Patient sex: F
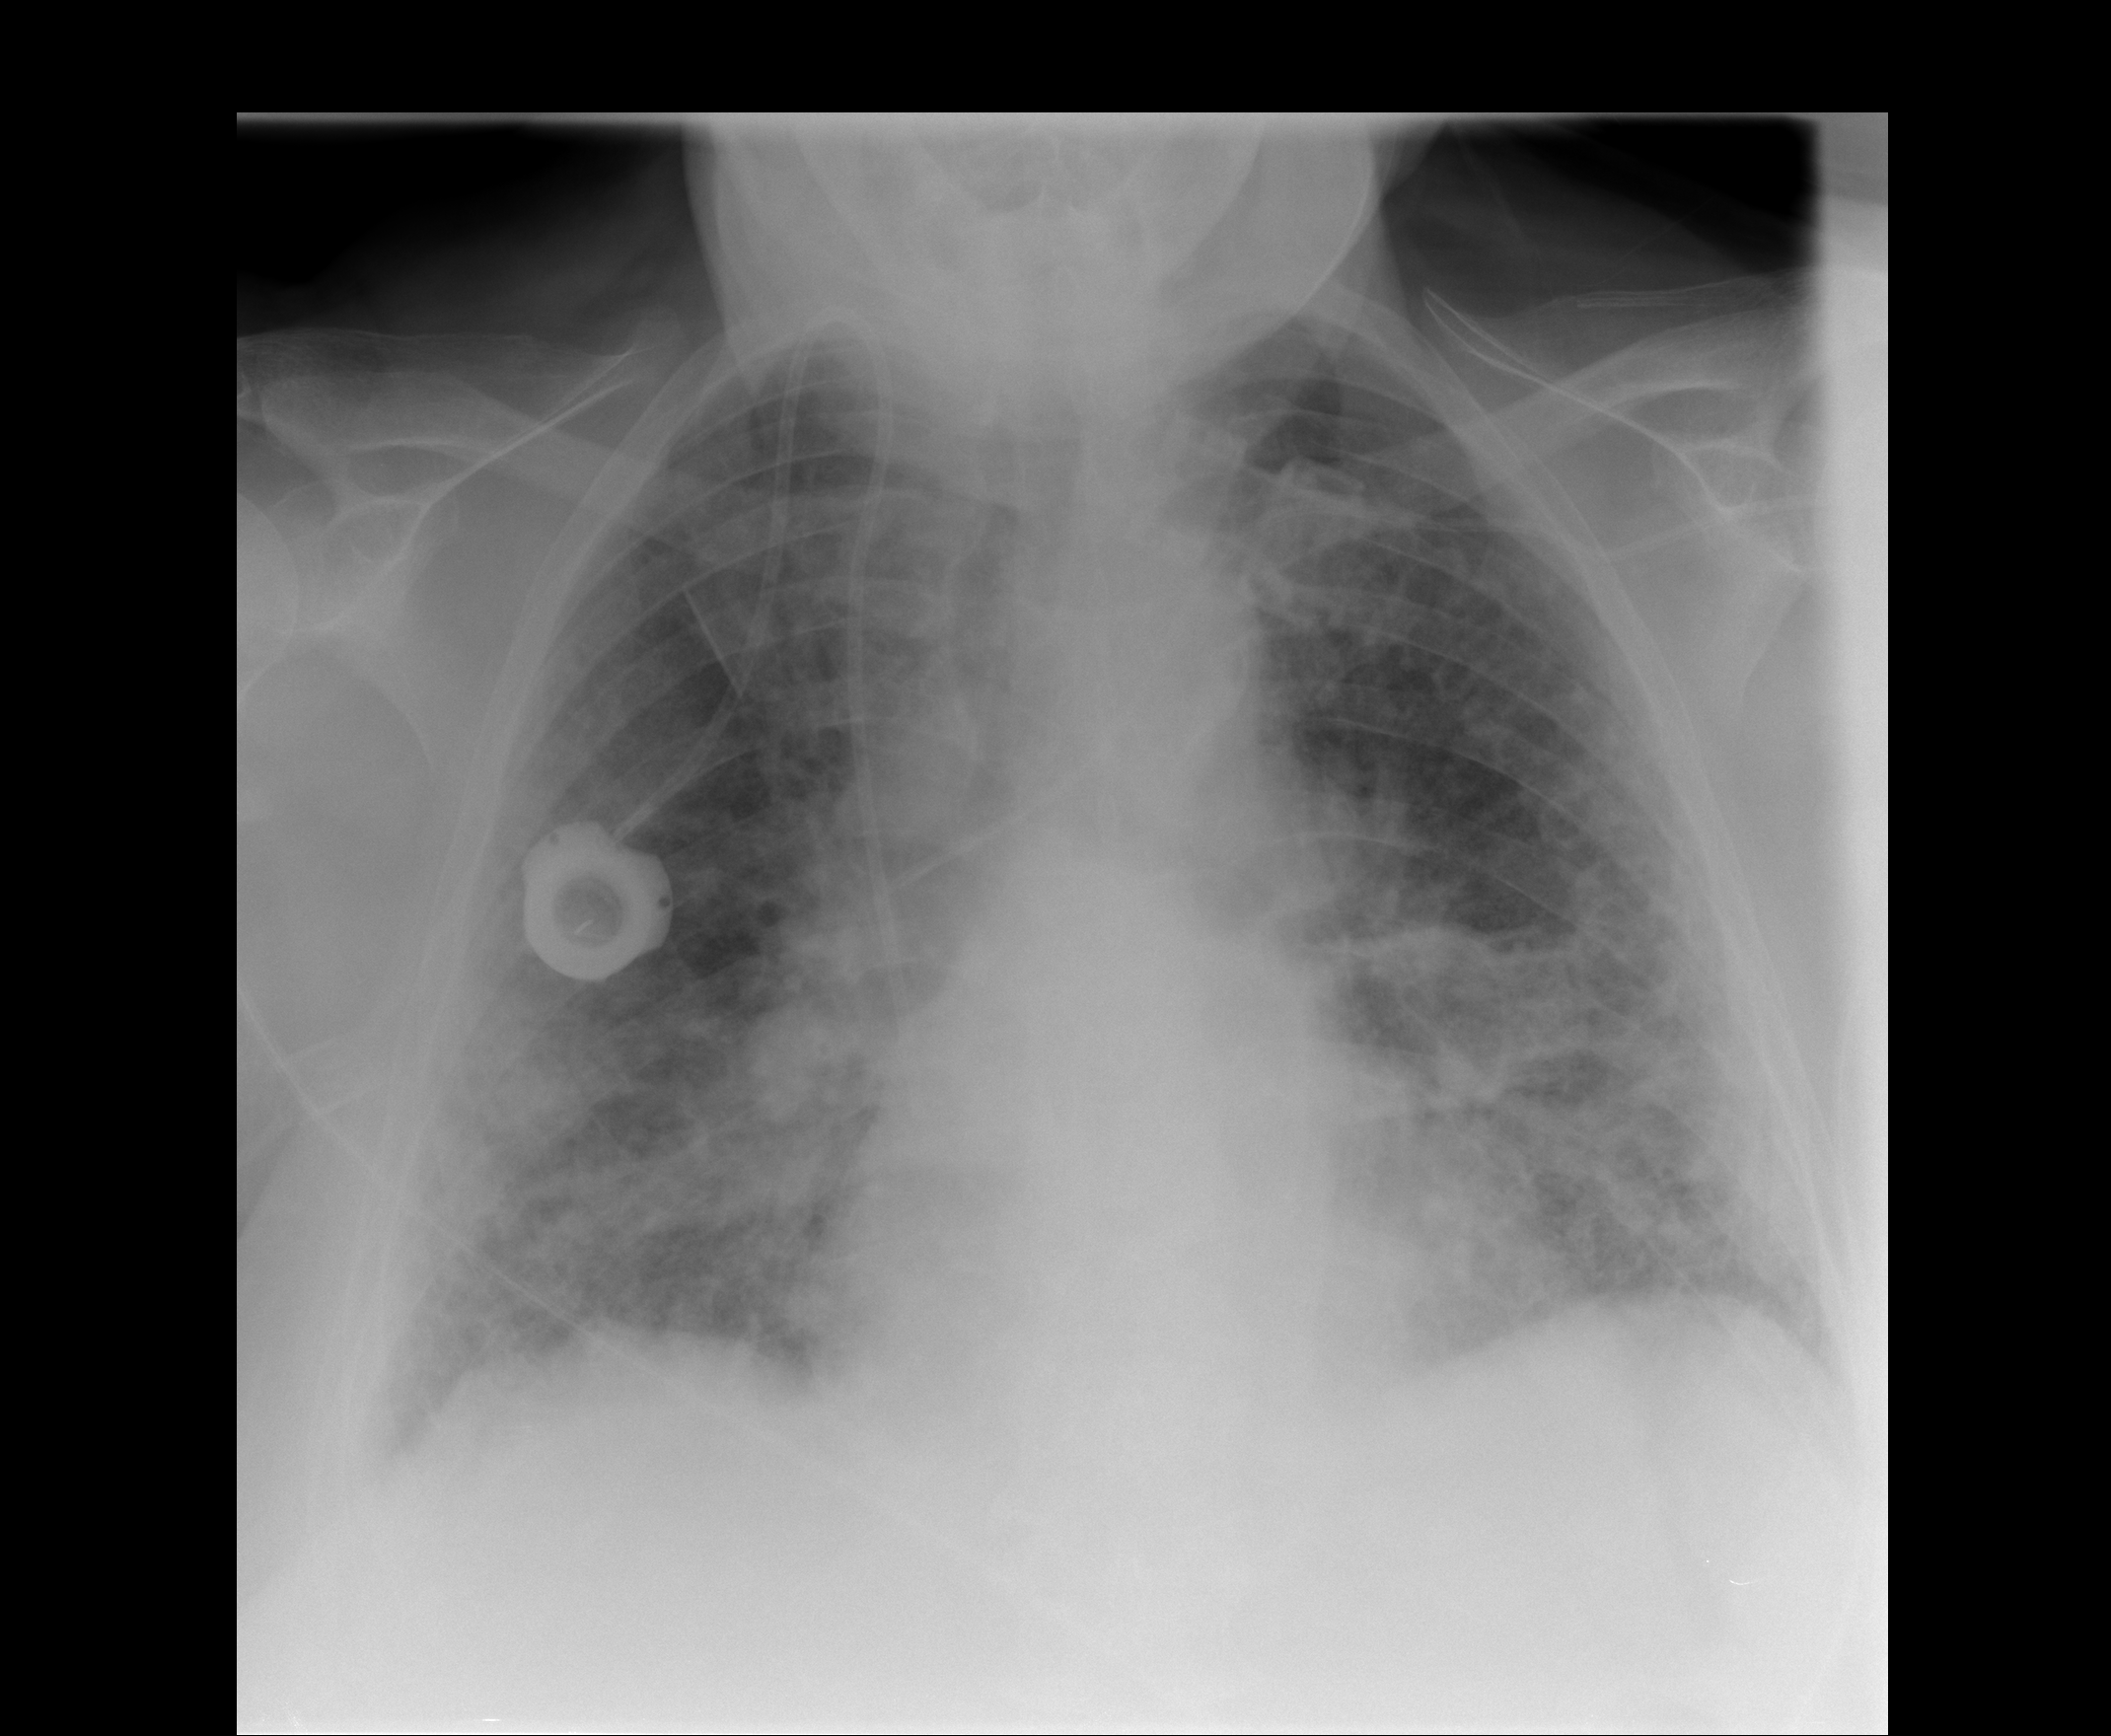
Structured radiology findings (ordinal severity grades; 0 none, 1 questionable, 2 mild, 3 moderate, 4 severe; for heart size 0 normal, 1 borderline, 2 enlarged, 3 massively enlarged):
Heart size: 0
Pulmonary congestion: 2
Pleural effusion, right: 2
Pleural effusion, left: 0
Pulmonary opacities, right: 2
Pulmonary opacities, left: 2
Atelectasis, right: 2
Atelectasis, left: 2